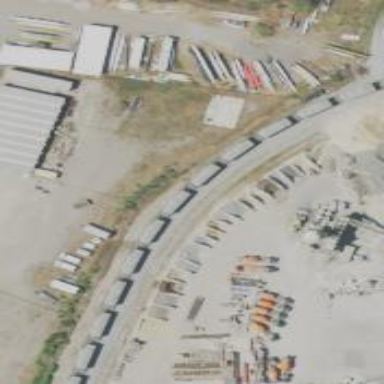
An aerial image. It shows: Railway siding with rails.